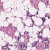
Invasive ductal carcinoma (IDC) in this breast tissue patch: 1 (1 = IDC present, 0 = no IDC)